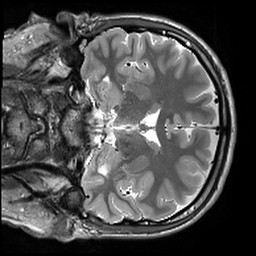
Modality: T2w
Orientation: coronal
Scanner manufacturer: siemens
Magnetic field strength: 3 T
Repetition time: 10.64 s
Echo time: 0.05 s